Interaction volume radius: 10 \u00c5
Interaction volume height: 20 \u00c5
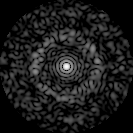
Disorder parameter: 0.8362